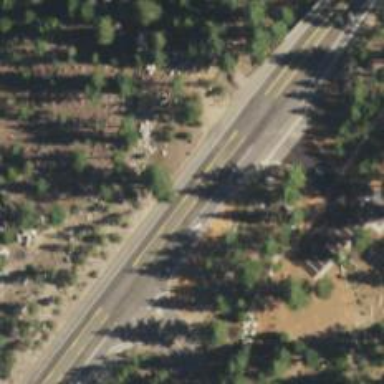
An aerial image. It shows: Asphalt road designated as trunk highway.